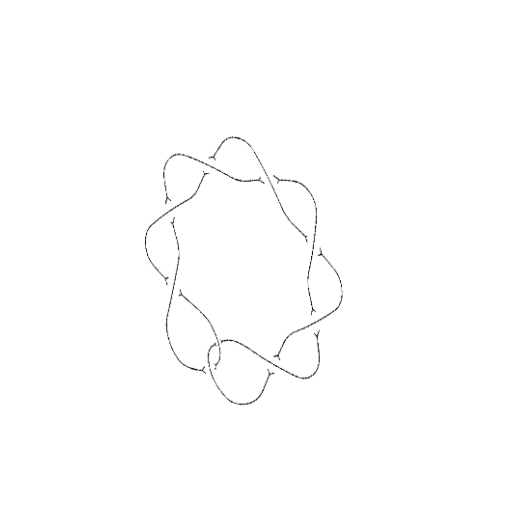
Crossing number: 9